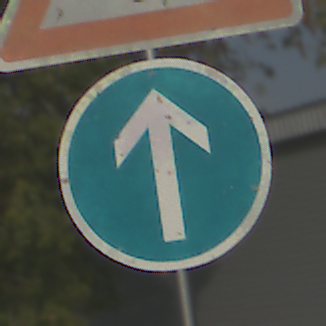
Verkehrszeichen: VorgeschriebeneFahrtrichtungGeradeaus
Zusatzzeichen oben: Lichtzeichenanlage
Umgebung: Outdoor, Suburban
Tageszeit: MorningAfternoon
Wetter: PartlyCloudy
Licht: Natural
Jahreszeit: NotSpecified
Kontrast: HighContrast